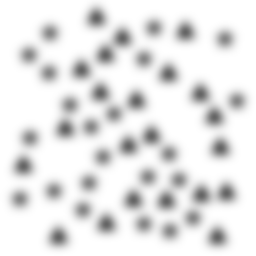
Squares: 0
Triangles: 22
Stars: 22
Total shapes: 44